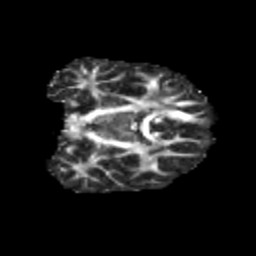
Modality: FA
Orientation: coronal
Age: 13
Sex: male
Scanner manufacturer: siemens
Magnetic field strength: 3 T
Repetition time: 3.8 s
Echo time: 0.07 s